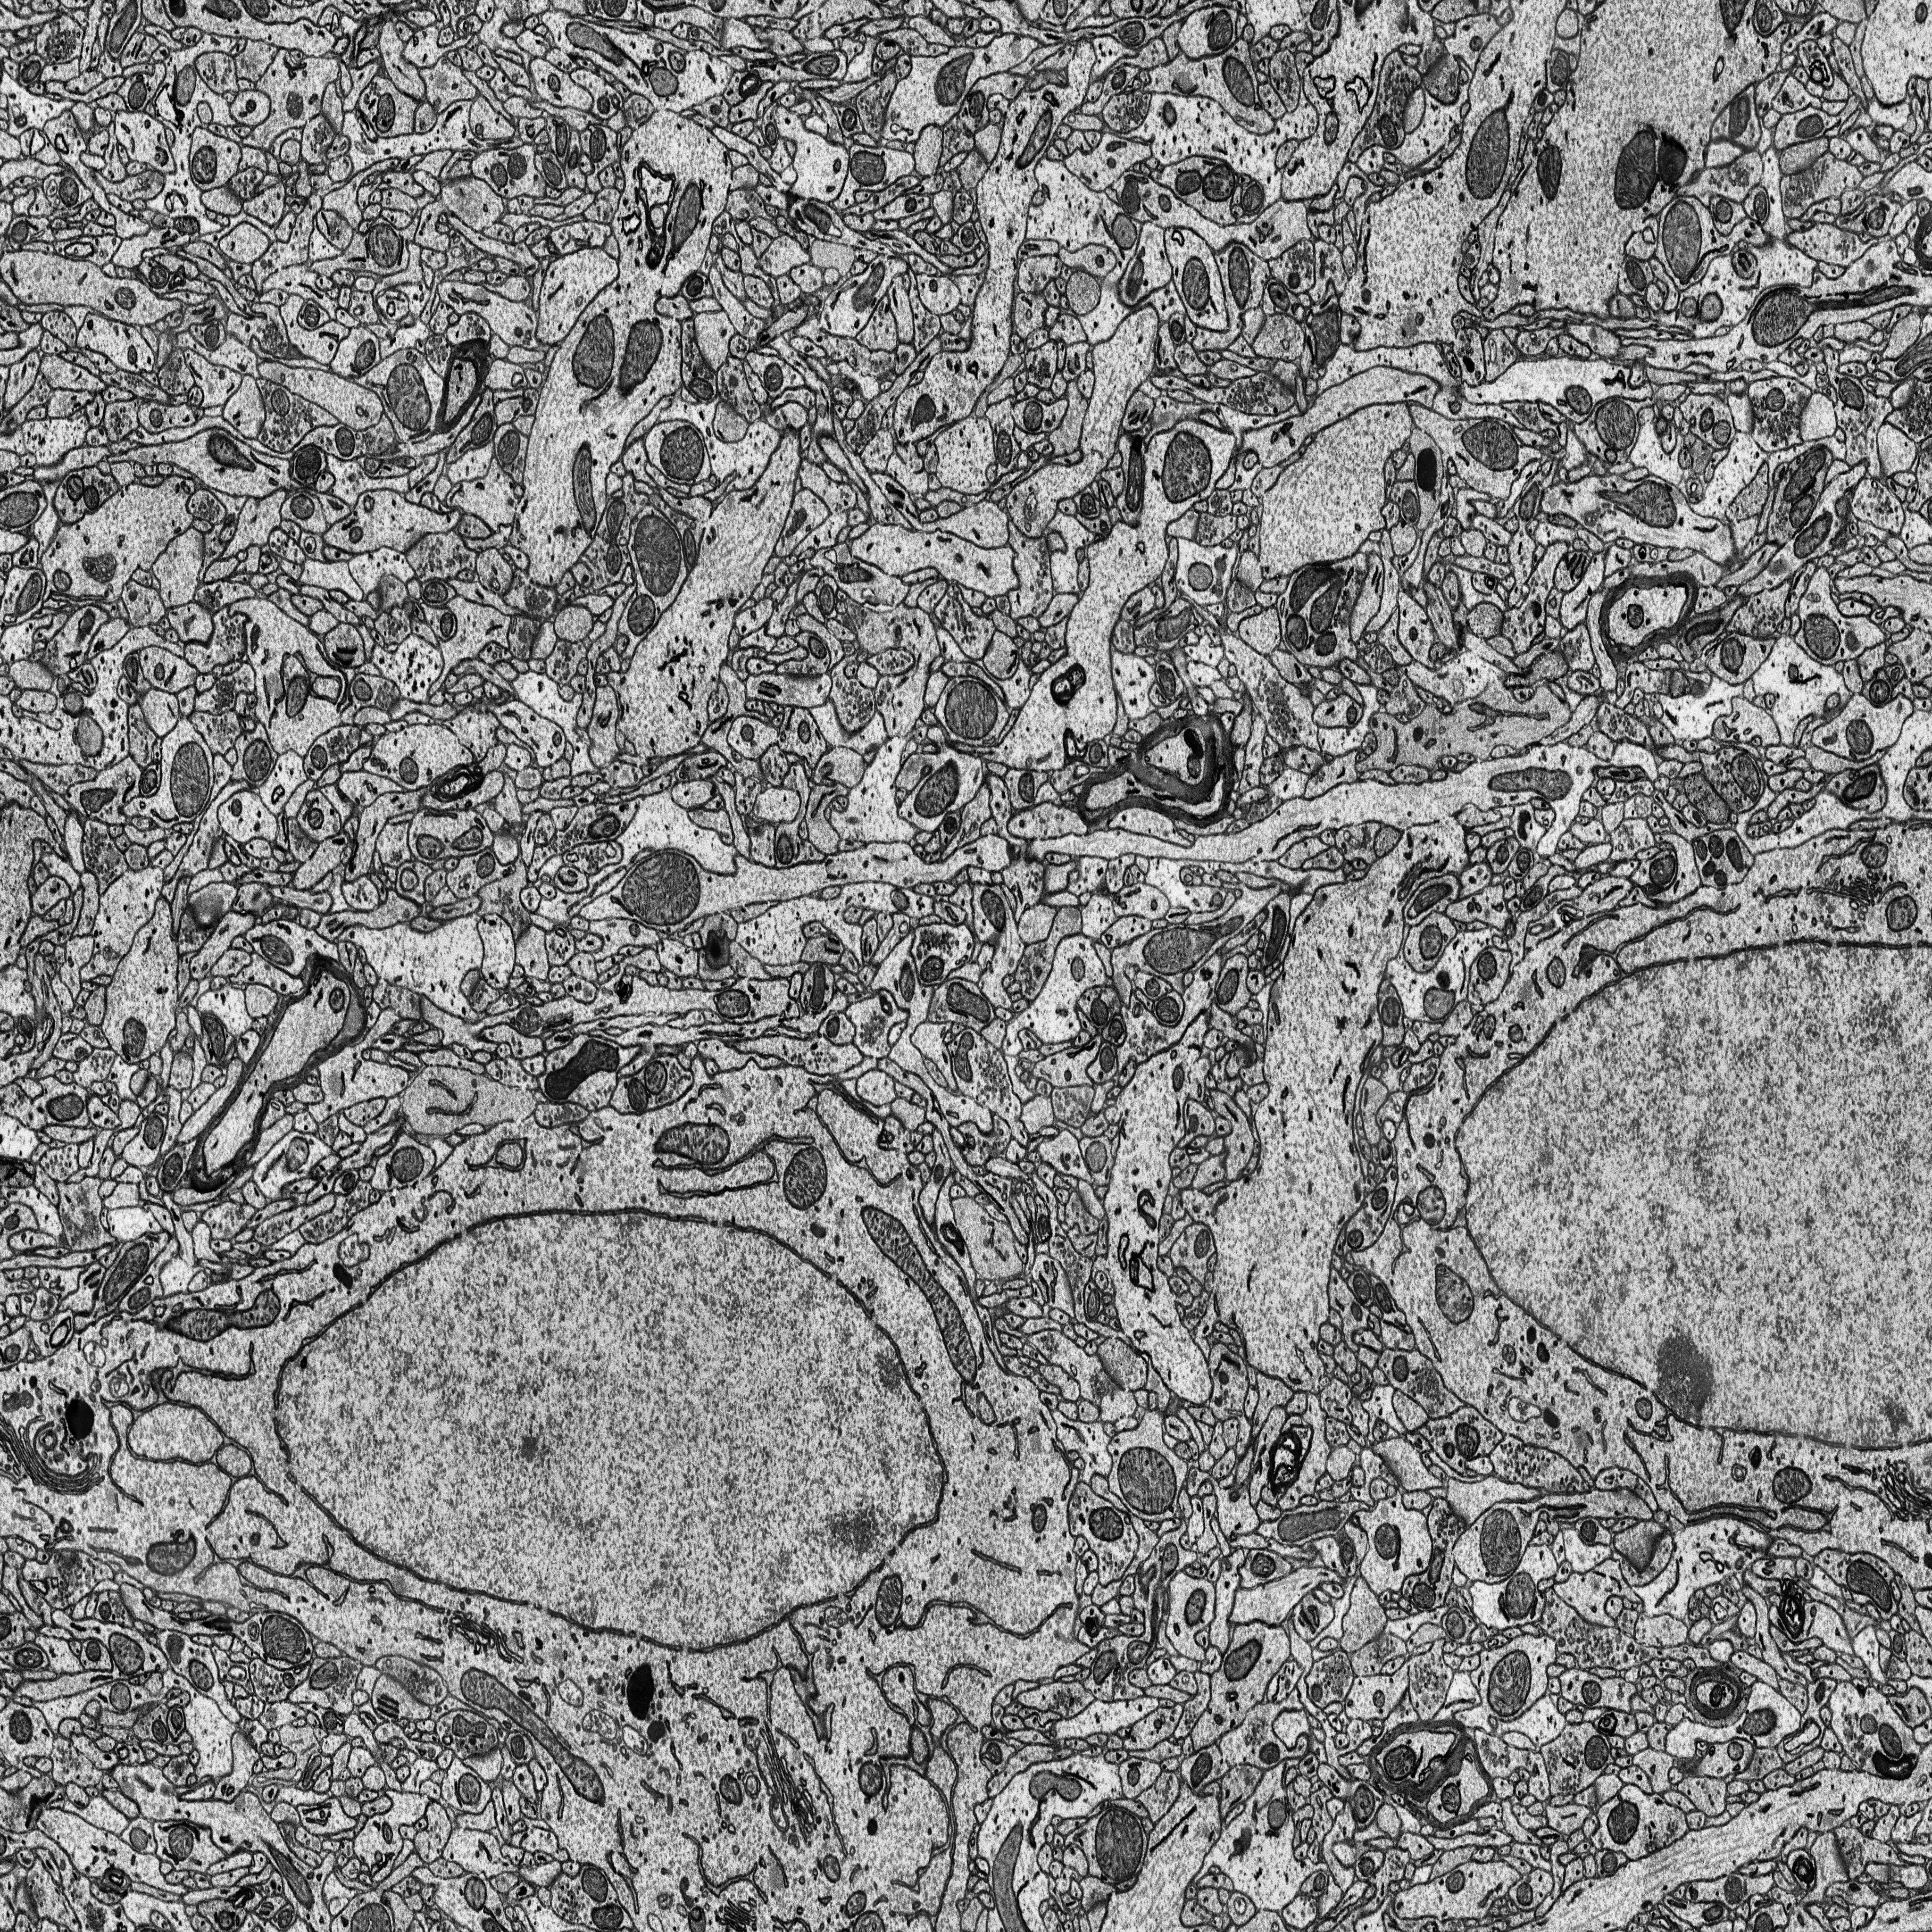
Electron microscopy slice of rat cortex tissue
Slice depth (z): 246
Mitochondria instances in slice: 387